Question:
As you may be able to see from my picture, I have set a background image to cover the whole landing screen on my webpage. However I get this weird white border around the image and I can not seem to find out why.
index.php
'''
<HTML>
<HEAD>
<TITLE>Home</TITLE>
<link rel="stylesheet" href="./asset/scripts/css/main.css">
<script src="http://ajax.googleapis.com/ajax/libs/jquery/1.11.2/jquery.min.js"></script>
</HEAD>
<BODY>
<HEADER>
<H1>Welcome</H1>
<H3>Lorem ipsum dolor sit amet</H3>
</HEADER>
<P>Ut In Nulla Enim. Phasellus Molestie Magna</P>
<P>Lorem ipsum dolor sit amet, consectetur adipiscing elit. Nullam in dui mauris. Vivamus hendrerit arcu sed erat molestie vehicula. Sed auctor neque eu tellus rhoncus ut eleifend nibh porttitor. Ut in nulla enim. Phasellus molestie magna non est bibendum non venenatis nisl tempor. Suspendisse dictum feugiat nisl ut dapibus. Mauris iaculis porttitor posuere. Praesent id metus massa, ut blandit odio. Proin quis tortor orci. Etiam at risus et justo dignissim congue. Donec congue lacinia dui, a porttitor lectus condimentum laoreet. Nunc eu ullamcorper orci. Quisque eget odio ac lectus vestibulum faucibus eget in metus. In pellentesque faucibus vestibulum. Nulla at nulla justo, eget luctus tortor. Nulla facilisi. Duis aliquet egestas purus in blandit. Curabitur vulputate, ligula lacinia scelerisque tempor, lacus lacus ornare ante, ac egestas est urna sit amet arcu. Class aptent taciti sociosqu ad litora torquent per conubia nostra, per inceptos himenaeos. Sed.</P>
<P>Lorem ipsum dolor sit amet, consectetur adipiscing elit. Nullam in dui mauris. Vivamus hendrerit arcu sed erat molestie vehicula. Sed auctor neque eu tellus rhoncus ut eleifend nibh porttitor. Ut in nulla enim. Phasellus molestie magna non est bibendum non venenatis nisl tempor. Suspendisse dictum feugiat nisl ut dapibus. Mauris iaculis porttitor posuere. Praesent id metus massa, ut blandit odio. Proin quis tortor orci. Etiam at risus et justo dignissim congue. Donec congue lacinia dui, a porttitor lectus condimentum laoreet. Nunc eu ullamcorper orci. Quisque eget odio ac lectus vestibulum faucibus eget in metus. In pellentesque faucibus vestibulum. Nulla at nulla justo, eget luctus tortor. Nulla facilisi. Duis aliquet egestas purus in blandit. Curabitur vulputate, ligula lacinia scelerisque tempor, lacus lacus ornare ante, ac egestas est urna sit amet arcu. Class aptent taciti sociosqu ad litora torquent per conubia nostra, per inceptos himenaeos. Sed.</P>
<P>Lorem ipsum dolor sit amet, consectetur adipiscing elit. Nullam in dui mauris. Vivamus hendrerit arcu sed erat molestie vehicula. Sed auctor neque eu tellus rhoncus ut eleifend nibh porttitor. Ut in nulla enim. Phasellus molestie magna non est bibendum non venenatis nisl tempor. Suspendisse dictum feugiat nisl ut dapibus. Mauris iaculis porttitor posuere. Praesent id metus massa, ut blandit odio. Proin quis tortor orci. Etiam at risus et justo dignissim congue. Donec congue lacinia dui, a porttitor lectus condimentum laoreet. Nunc eu ullamcorper orci. Quisque eget odio ac lectus vestibulum faucibus eget in metus. In pellentesque faucibus vestibulum. Nulla at nulla justo, eget luctus tortor. Nulla facilisi. Duis aliquet egestas purus in blandit. Curabitur vulputate, ligula lacinia scelerisque tempor, lacus lacus ornare ante, ac egestas est urna sit amet arcu. Class aptent taciti sociosqu ad litora torquent per conubia nostra, per inceptos himenaeos. Sed.</P>
<P>Lorem ipsum dolor sit amet, consectetur adipiscing elit. Nullam in dui mauris. Vivamus hendrerit arcu sed erat molestie vehicula. Sed auctor neque eu tellus rhoncus ut eleifend nibh porttitor. Ut in nulla enim. Phasellus molestie magna non est bibendum non venenatis nisl tempor. Suspendisse dictum feugiat nisl ut dapibus. Mauris iaculis porttitor posuere. Praesent id metus massa, ut blandit odio. Proin quis tortor orci. Etiam at risus et justo dignissim congue. Donec congue lacinia dui, a porttitor lectus condimentum laoreet. Nunc eu ullamcorper orci. Quisque eget odio ac lectus vestibulum faucibus eget in metus. In pellentesque faucibus vestibulum. Nulla at nulla justo, eget luctus tortor. Nulla facilisi. Duis aliquet egestas purus in blandit. Curabitur vulputate, ligula lacinia scelerisque tempor, lacus lacus ornare ante, ac egestas est urna sit amet arcu. Class aptent taciti sociosqu ad litora torquent per conubia nostra, per inceptos himenaeos. Sed.</P>
<P>Lorem ipsum dolor sit amet, consectetur adipiscing elit. Nullam in dui mauris. Vivamus hendrerit arcu sed erat molestie vehicula. Sed auctor neque eu tellus rhoncus ut eleifend nibh porttitor. Ut in nulla enim. Phasellus molestie magna non est bibendum non venenatis nisl tempor. Suspendisse dictum feugiat nisl ut dapibus. Mauris iaculis porttitor posuere. Praesent id metus massa, ut blandit odio. Proin quis tortor orci. Etiam at risus et justo dignissim congue. Donec congue lacinia dui, a porttitor lectus condimentum laoreet. Nunc eu ullamcorper orci. Quisque eget odio ac lectus vestibulum faucibus eget in metus. In pellentesque faucibus vestibulum. Nulla at nulla justo, eget luctus tortor. Nulla facilisi. Duis aliquet egestas purus in blandit. Curabitur vulputate, ligula lacinia scelerisque tempor, lacus lacus ornare ante, ac egestas est urna sit amet arcu. Class aptent taciti sociosqu ad litora torquent per conubia nostra, per inceptos himenaeos. Sed.</P>
<P>Lorem ipsum dolor sit amet, consectetur adipiscing elit. Nullam in dui mauris. Vivamus hendrerit arcu sed erat molestie vehicula. Sed auctor neque eu tellus rhoncus ut eleifend nibh porttitor. Ut in nulla enim. Phasellus molestie magna non est bibendum non venenatis nisl tempor. Suspendisse dictum feugiat nisl ut dapibus. Mauris iaculis porttitor posuere. Praesent id metus massa, ut blandit odio. Proin quis tortor orci. Etiam at risus et justo dignissim congue. Donec congue lacinia dui, a porttitor lectus condimentum laoreet. Nunc eu ullamcorper orci. Quisque eget odio ac lectus vestibulum faucibus eget in metus. In pellentesque faucibus vestibulum. Nulla at nulla justo, eget luctus tortor. Nulla facilisi. Duis aliquet egestas purus in blandit. Curabitur vulputate, ligula lacinia scelerisque tempor, lacus lacus ornare ante, ac egestas est urna sit amet arcu. Class aptent taciti sociosqu ad litora torquent per conubia nostra, per inceptos himenaeos. Sed.</P>
</BODY>
</HTML>
'''
main.css
'''
header {
height: 100vh;
background-image: url(https://unsplash.imgix.net/photo-1414490929659-9a12b7e31907);
background-size: cover;
background-position: center;
margin-bottom: 50px;
display: -webkit-box;
display: -webkit-flex;
display: -ms-flexbox;
display: flex;
-webkit-box-orient: vertical;
-webkit-box-direction: normal;
-webkit-flex-direction: column;
-ms-flex-direction: column;
flex-direction: column;
-webkit-box-pack: center;
-webkit-justify-content: center;
-ms-flex-pack: center;
justify-content: center;
-webkit-box-align: center;
-webkit-align-items: center;
-ms-flex-align: center;
align-items: center;
text-align: center;
}
p {
width: 600px;
margin: 0 auto 20px;
}
'''
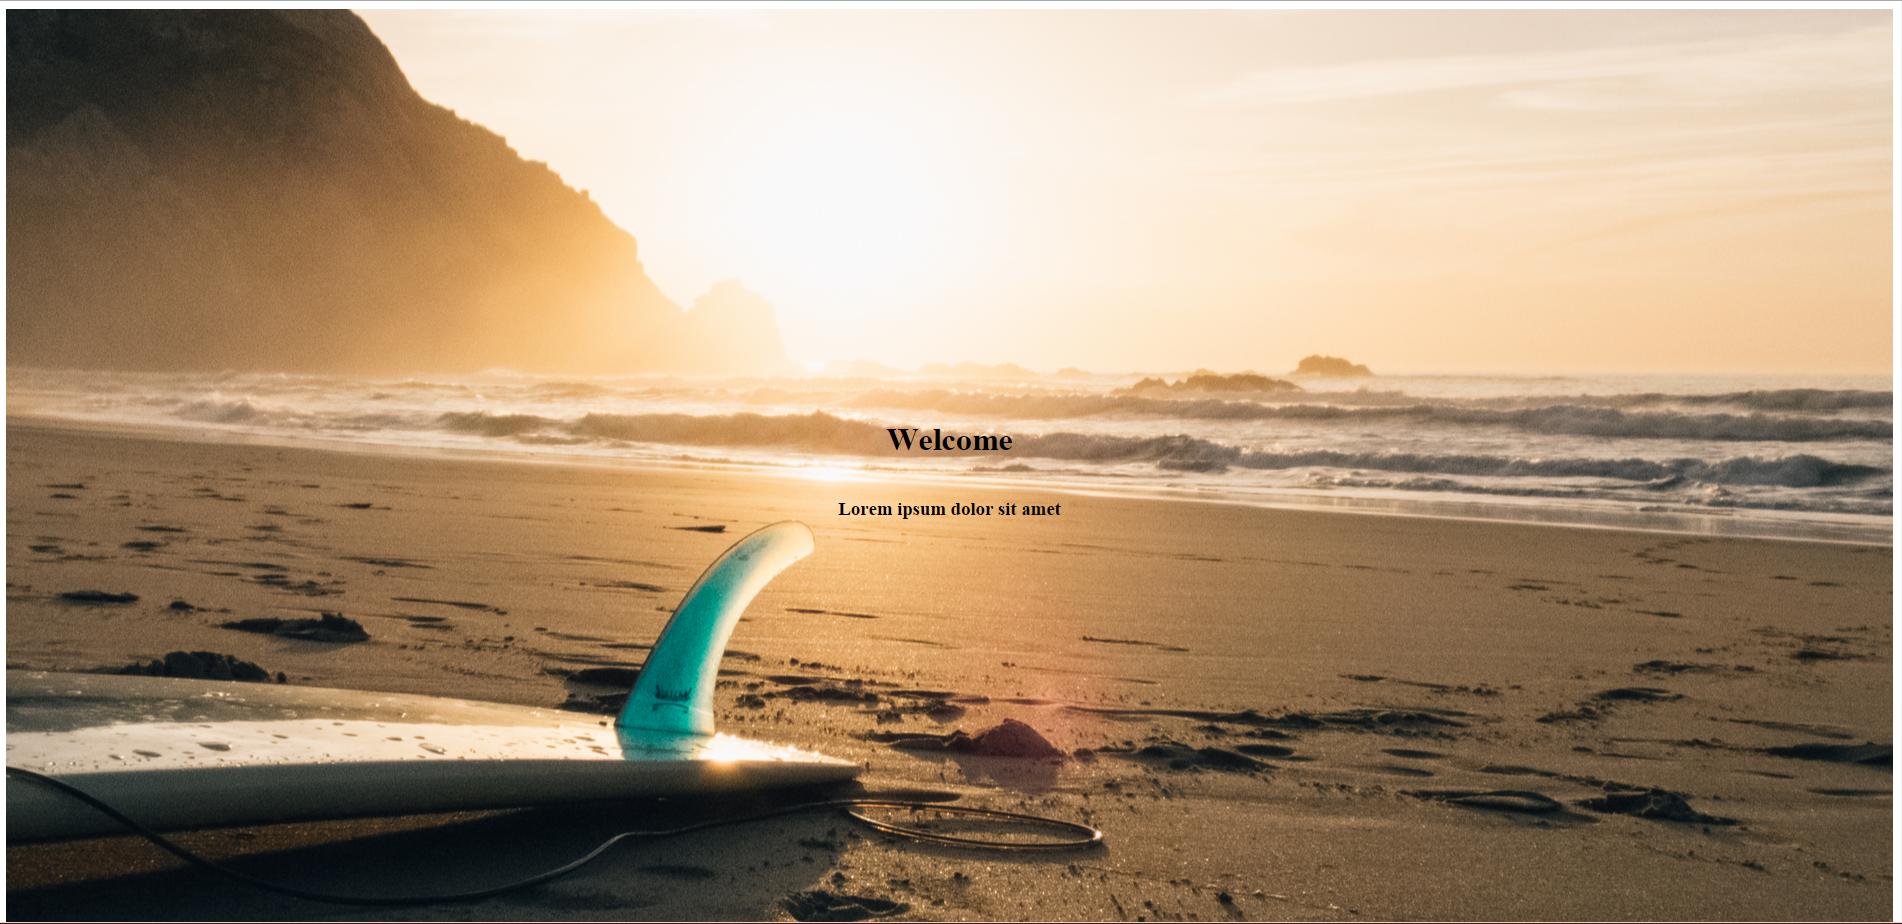
Answer: The body element has a default margin that you want to get rid of with:
'''
body {
margin:0;
}
'''
<URL>